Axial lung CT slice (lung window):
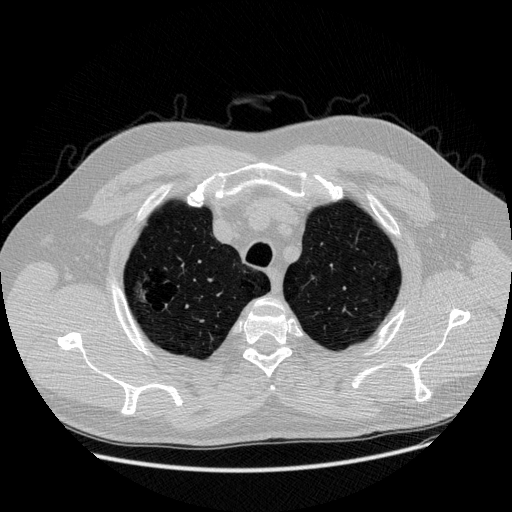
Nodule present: yes
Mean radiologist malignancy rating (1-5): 3